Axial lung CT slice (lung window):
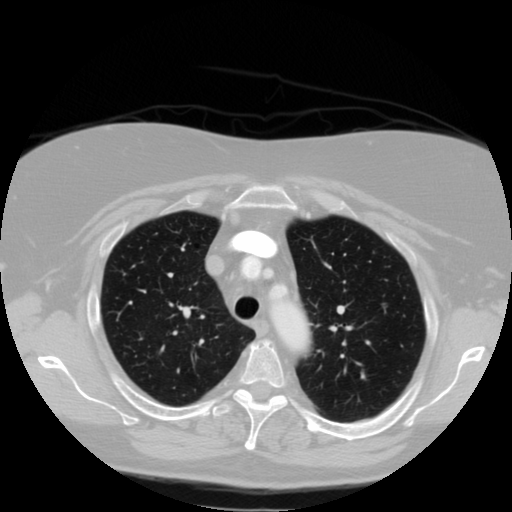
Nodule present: no